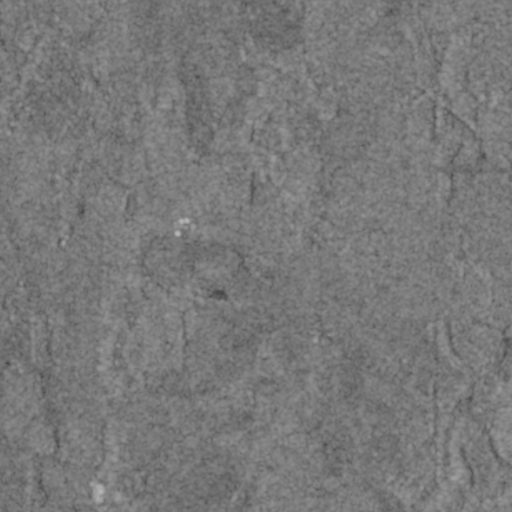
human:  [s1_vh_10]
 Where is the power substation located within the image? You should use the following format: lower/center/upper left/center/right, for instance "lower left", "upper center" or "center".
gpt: The power substation is located in the upper right of the image.
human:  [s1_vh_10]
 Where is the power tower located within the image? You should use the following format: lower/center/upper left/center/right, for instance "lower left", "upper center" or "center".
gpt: The power tower is located in the upper right of the image.
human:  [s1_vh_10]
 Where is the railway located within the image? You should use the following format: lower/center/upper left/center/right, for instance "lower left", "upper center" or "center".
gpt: The railway is located in the left of the image.
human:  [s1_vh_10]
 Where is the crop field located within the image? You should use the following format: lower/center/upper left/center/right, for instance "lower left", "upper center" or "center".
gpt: There is no crop field in the image.

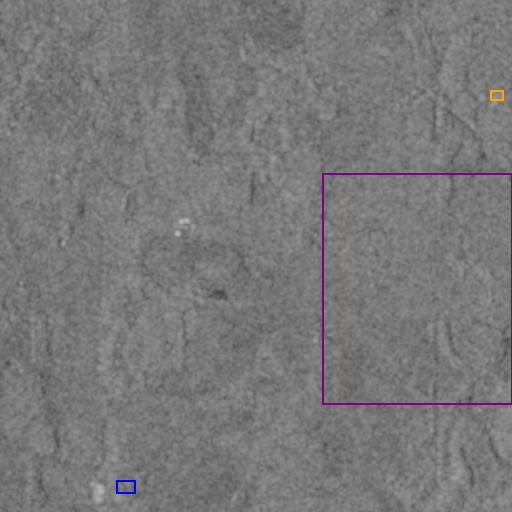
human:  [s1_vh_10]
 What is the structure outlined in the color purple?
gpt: The structure outlined in purple is a crop field.
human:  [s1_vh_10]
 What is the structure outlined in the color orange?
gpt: The structure outlined in orange is a power substation.
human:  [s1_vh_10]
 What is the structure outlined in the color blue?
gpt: The structure outlined in blue is a building.
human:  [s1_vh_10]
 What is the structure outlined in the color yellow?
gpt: There is no yellow outline.